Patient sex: M
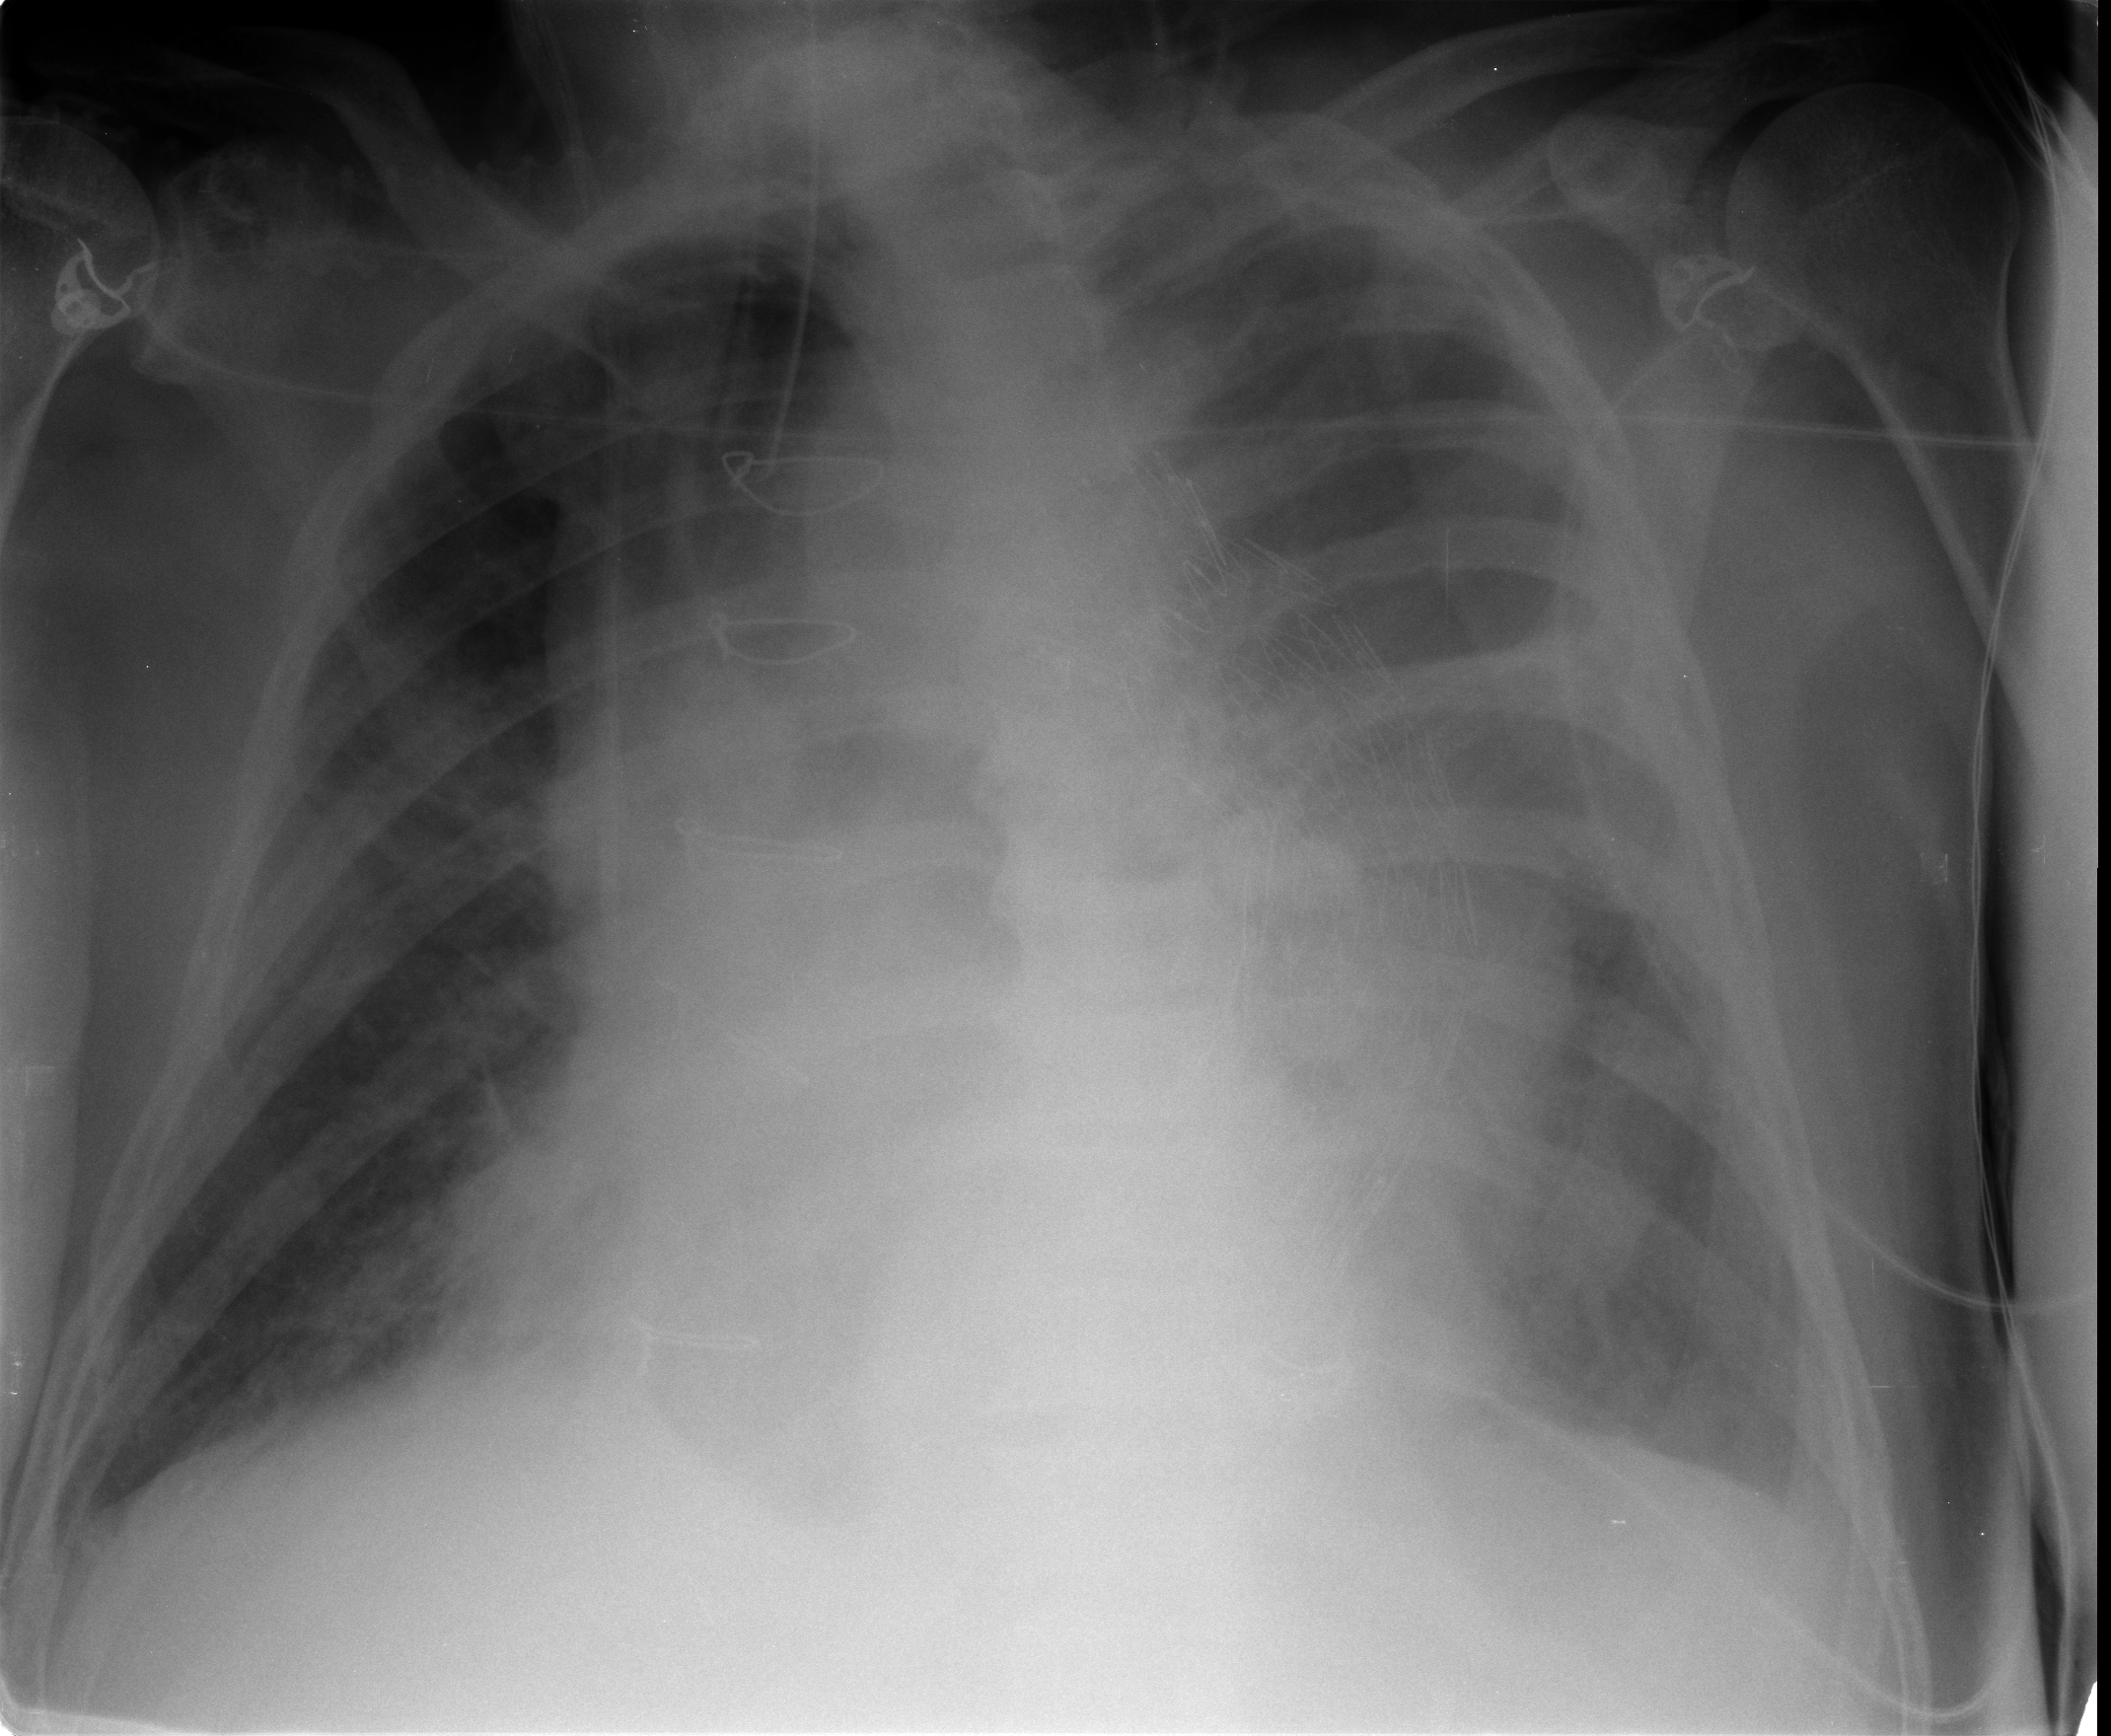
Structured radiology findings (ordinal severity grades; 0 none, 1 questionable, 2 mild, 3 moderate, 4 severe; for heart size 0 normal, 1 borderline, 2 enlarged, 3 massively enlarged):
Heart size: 2
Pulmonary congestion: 2
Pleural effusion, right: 0
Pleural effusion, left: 0
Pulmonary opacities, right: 2
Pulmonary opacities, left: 2
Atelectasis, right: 1
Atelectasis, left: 3